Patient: sex F, age 60
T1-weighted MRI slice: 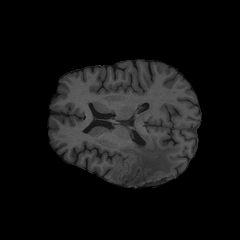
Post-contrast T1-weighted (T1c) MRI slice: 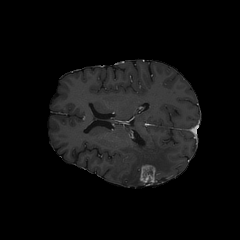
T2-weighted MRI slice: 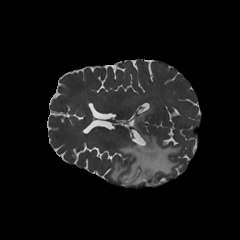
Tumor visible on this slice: yes
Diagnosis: Glioblastoma, IDH-wildtype
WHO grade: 4